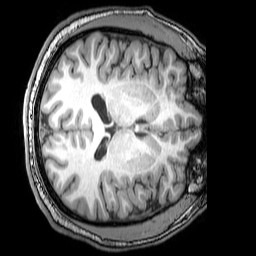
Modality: T1w
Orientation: axial
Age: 25
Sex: male